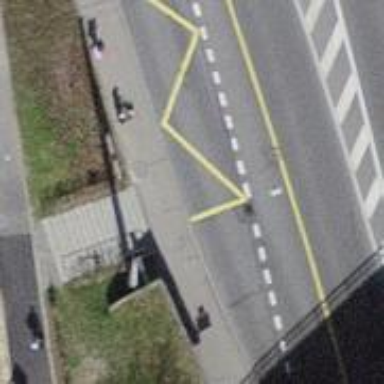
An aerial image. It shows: Platform with shelter made of asphalt. This platform is used for public transport.